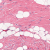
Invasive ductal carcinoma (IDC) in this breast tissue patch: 0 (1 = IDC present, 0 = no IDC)